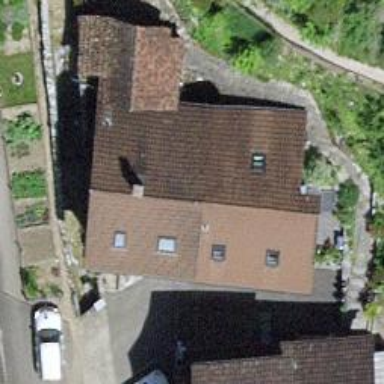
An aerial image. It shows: Semidetached house.